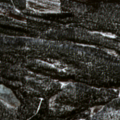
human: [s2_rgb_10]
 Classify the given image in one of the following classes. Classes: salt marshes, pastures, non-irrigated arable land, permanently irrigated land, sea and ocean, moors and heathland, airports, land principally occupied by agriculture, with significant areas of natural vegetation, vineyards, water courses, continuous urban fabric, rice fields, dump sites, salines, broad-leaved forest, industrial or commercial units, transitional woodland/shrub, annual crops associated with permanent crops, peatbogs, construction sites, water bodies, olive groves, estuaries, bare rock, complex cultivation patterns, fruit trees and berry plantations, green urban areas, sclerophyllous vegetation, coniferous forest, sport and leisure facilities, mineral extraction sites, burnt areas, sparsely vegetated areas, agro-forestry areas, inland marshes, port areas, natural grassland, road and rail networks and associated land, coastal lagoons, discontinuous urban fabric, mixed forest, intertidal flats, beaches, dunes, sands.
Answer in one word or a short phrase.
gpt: coniferous forest, mixed forest, transitional woodland/shrub